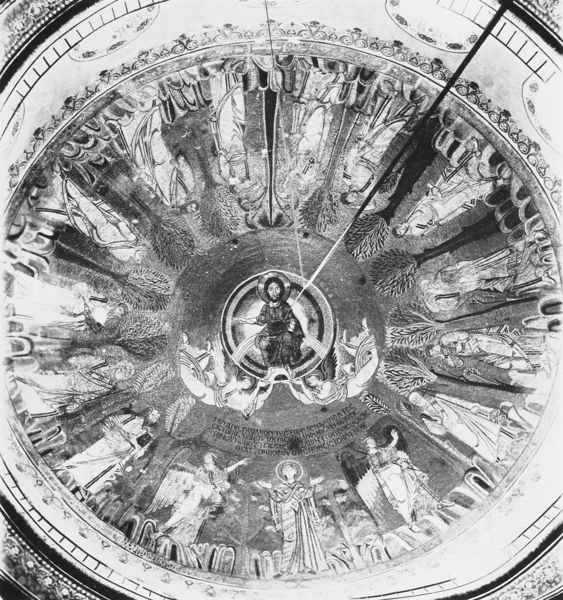
Titel: Christi Himmelfahrt
Standort: Thessaloniki, Hagia Sophia (EU - GR)
Schlagwörter: weiß, bäume, fenster, schwarz, kirche, decke, pflanzen, kreis, rund, engel, schrift, man, figuren, kuppel, wandmalerei, wedel, foto, fotografie, gewölbe, text, heiligenschein, christus, jesus, palmen, zentrum, heilige, deckengemälde, fresko, jünger, deckenmalerei, glorie, ebgel